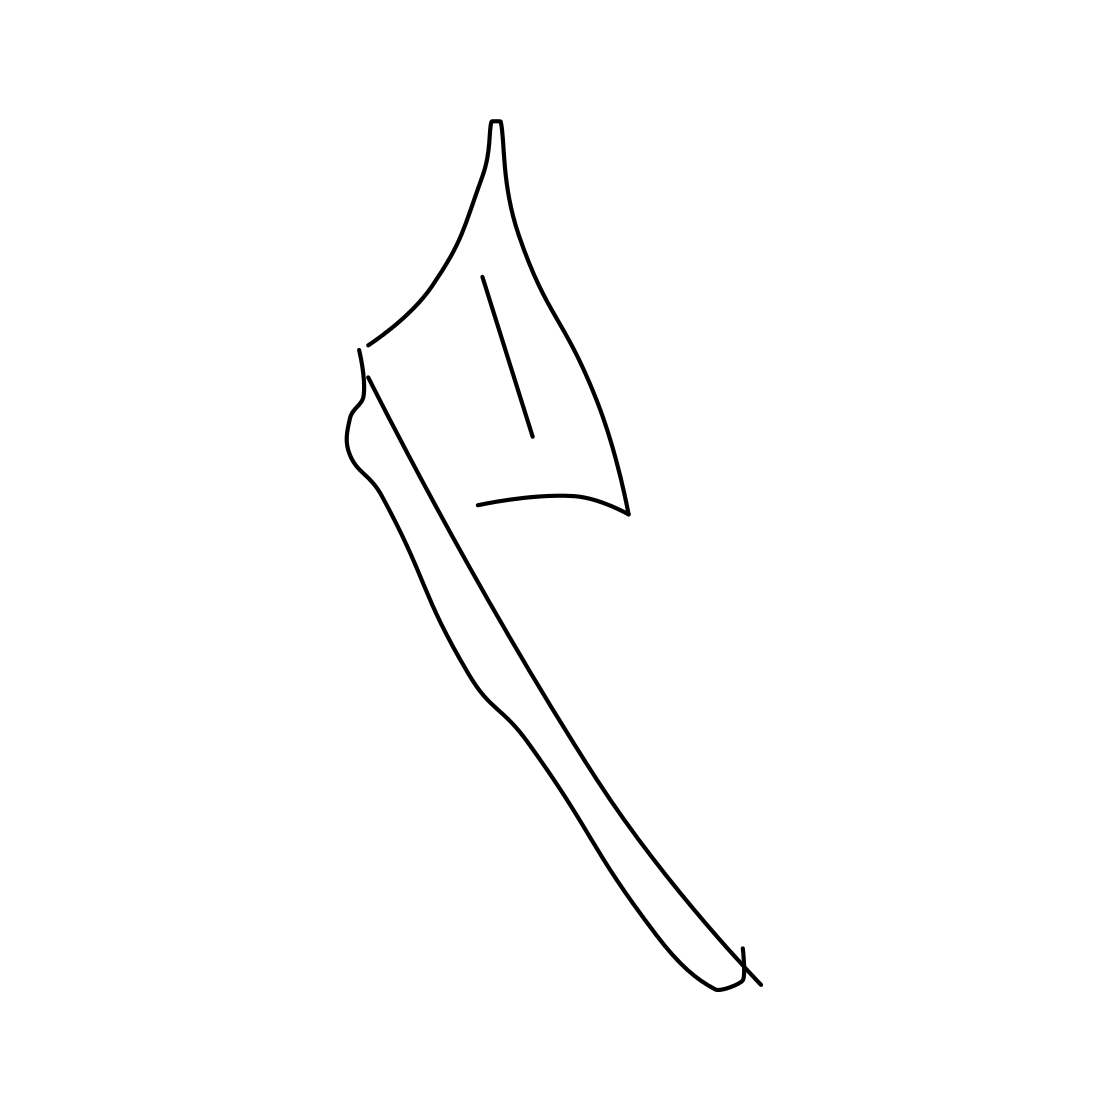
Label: axe